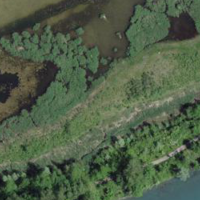
EUNIS habitat code: 24
Species observed at this site:
Tachybaptus ruficollis
Corvus corone
Podiceps cristatus
Turdus philomelos
Fulica atra
Anas crecca
Alcedo atthis
Aegithalos caudatus
Apis mellifera
Sylvia atricapilla
Capreolus capreolus
Spinus spinus
Juglans regia
Phylloscopus collybita
Luscinia megarhynchos
Ardea purpurea
Castor fiber
Erithacus rubecula
Dryocopus martius
Sitta europaea
Garrulus glandarius
Picus viridis
Corvus corax
Cyanistes caeruleus
Gonepteryx rhamni
Sus scrofa
Anas platyrhynchos
Troglodytes troglodytes
Ixobrychus minutus
Fringilla coelebs
Turdus merula
Columba palumbus
Filipendula ulmaria
Parus major
Prunus padus
Mergus merganser
Milvus migrans
Upupa epops
Milvus milvus
Prunus spinosa
Motacilla alba
Sciurus vulgaris